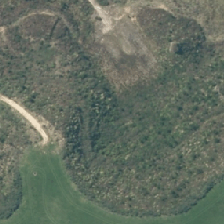
Land cover: broadleaved_indigenous_hardwood